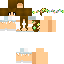
A female human skin with medium skin, wearing brown long hair dressed in a blue hoodie and black pants, featuring a closed mouth.